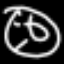
Label: donut